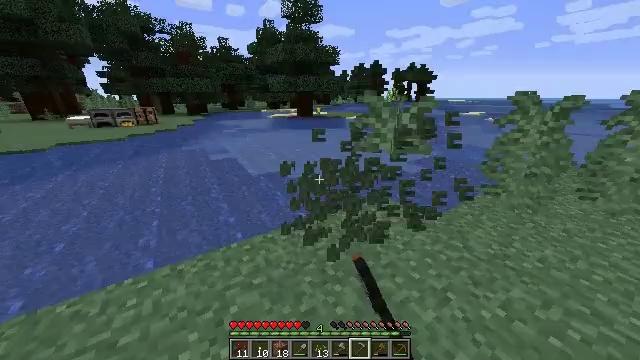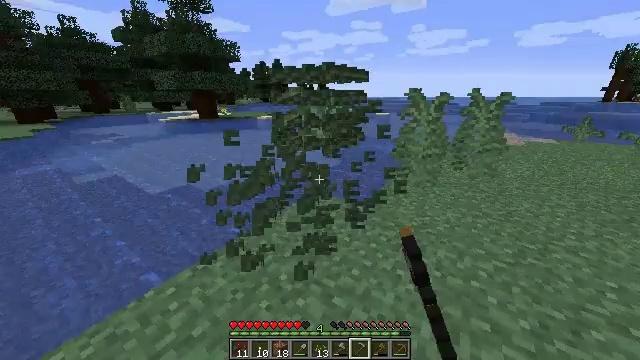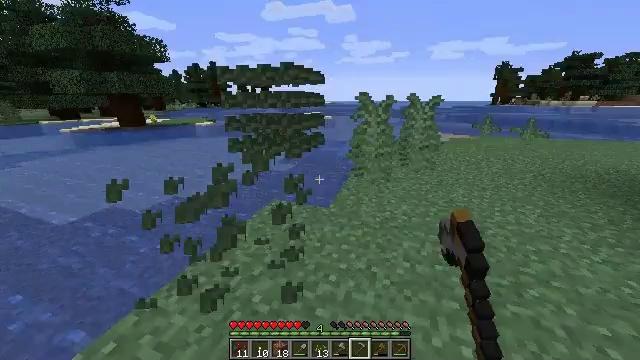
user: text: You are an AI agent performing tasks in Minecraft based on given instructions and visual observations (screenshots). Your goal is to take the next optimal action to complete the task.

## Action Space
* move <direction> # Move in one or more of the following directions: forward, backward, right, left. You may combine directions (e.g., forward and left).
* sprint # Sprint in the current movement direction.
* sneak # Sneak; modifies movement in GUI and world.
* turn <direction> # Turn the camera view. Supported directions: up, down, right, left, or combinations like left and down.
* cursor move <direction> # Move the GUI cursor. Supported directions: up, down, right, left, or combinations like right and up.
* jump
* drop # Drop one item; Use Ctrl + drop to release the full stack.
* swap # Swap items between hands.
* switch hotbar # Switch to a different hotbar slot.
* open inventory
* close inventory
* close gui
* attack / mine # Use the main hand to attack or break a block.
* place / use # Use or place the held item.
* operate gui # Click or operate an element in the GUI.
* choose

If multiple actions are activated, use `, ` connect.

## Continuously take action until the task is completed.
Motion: motion action
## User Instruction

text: Mine fern in the forest.
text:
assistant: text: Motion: move forward and move left, turn right, attack / mine
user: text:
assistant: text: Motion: move forward, turn right, attack / mine
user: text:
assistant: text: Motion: attack / mine